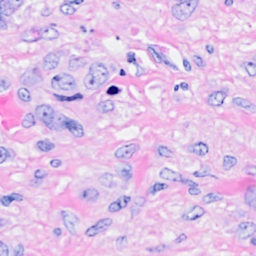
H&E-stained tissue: Breast